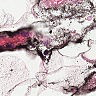
Metastatic tissue present: no